【题型】填空题　【知识点】平面几何　【难度】medium
如图，在 \(\triangle ABC\) 中，点 \(D\)、\(E\) 分别在边 \(AB\)、\(AC\) 上，\(DE \parallel BC\)，\(AD = 2DB\)，设 \(\overrightarrow{AB} = \vec{a}\)，\(\overrightarrow{BC} = \vec{b}\)，那么 \(\overrightarrow{BE} = \underline{\quad\quad}\)。（用含 \(\vec{a}\)、\(\vec{b}\) 的式子表示）

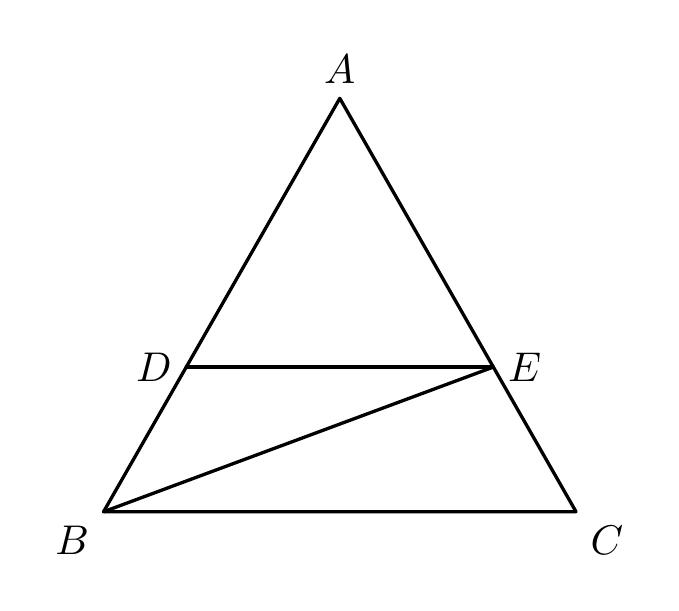
【解答】
【答案】\(\boldsymbol{\dfrac{2}{3}\vec{b} - \dfrac{1}{3}\vec{a}}\)

\vspace{1em}

【分析】本题考查平面向量，相似三角形的判定和性质，根据已知推出 \(\overrightarrow{DB} = \dfrac{1}{3}\vec{a}\)，根据相似三角形的性质推出 \(\overrightarrow{DE} = \dfrac{2}{3}\overrightarrow{BC} = \dfrac{2}{3}\vec{b}\)，再根据平面向量的减法运算法则即可得出结果。熟记平面向量的加减运算法则是解题的关键。

\vspace{1em}

【详解】解：\(\because AD = 2DB\)，\(\overrightarrow{AB} = \vec{a}\)，
\[
\therefore \overrightarrow{DB} = \dfrac{1}{3}\vec{a},\ AD = \dfrac{2}{3}AB,
\]
\(\because DE \parallel BC\)，\(\overrightarrow{BC} = \vec{b}\)，
\[
\therefore \angle ADE = \angle ABC,\ \angle AED = \angle ACB,
\]
\[
\therefore \triangle ADE \backsim \triangle ABC,
\]
\[
\therefore \dfrac{DE}{BC} = \dfrac{AD}{AB} = \dfrac{\dfrac{2}{3}AB}{AB} = \dfrac{2}{3},\ \text{即}\ DE = \dfrac{2}{3}BC,
\]
\[
\therefore \overrightarrow{DE} = \dfrac{2}{3}\vec{b},
\]
\[
\therefore \overrightarrow{BE} = \overrightarrow{DE} - \overrightarrow{DB} = \dfrac{2}{3}\vec{b} - \dfrac{1}{3}\vec{a}.
\]

故答案为：\(\boldsymbol{\dfrac{2}{3}\vec{b} - \dfrac{1}{3}\vec{a}}\)。